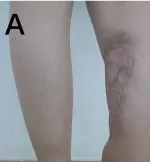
At the 18-month follow-up after the supramalleolar osteotomy, the patient displayed satisfactory hindfoot alignment.
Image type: radiology (x_ray)